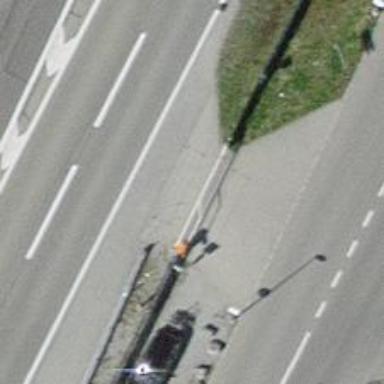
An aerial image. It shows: Lift gate barrier.